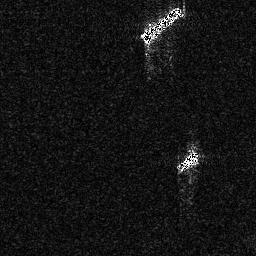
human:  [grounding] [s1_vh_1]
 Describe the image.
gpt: In the satellite image, there is  <ref>1 medium ship </ref> <box>[[68, 57, 77, 67, 0]]</box> located at right,  <ref>1 medium ship </ref> <box>[[54, 1, 70, 17, 0]]</box> located at top.